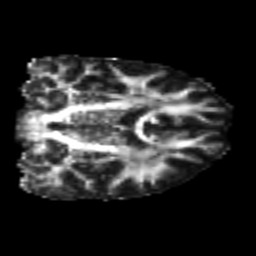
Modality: FA
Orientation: coronal
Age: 21
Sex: female
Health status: healthy
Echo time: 0.074 s